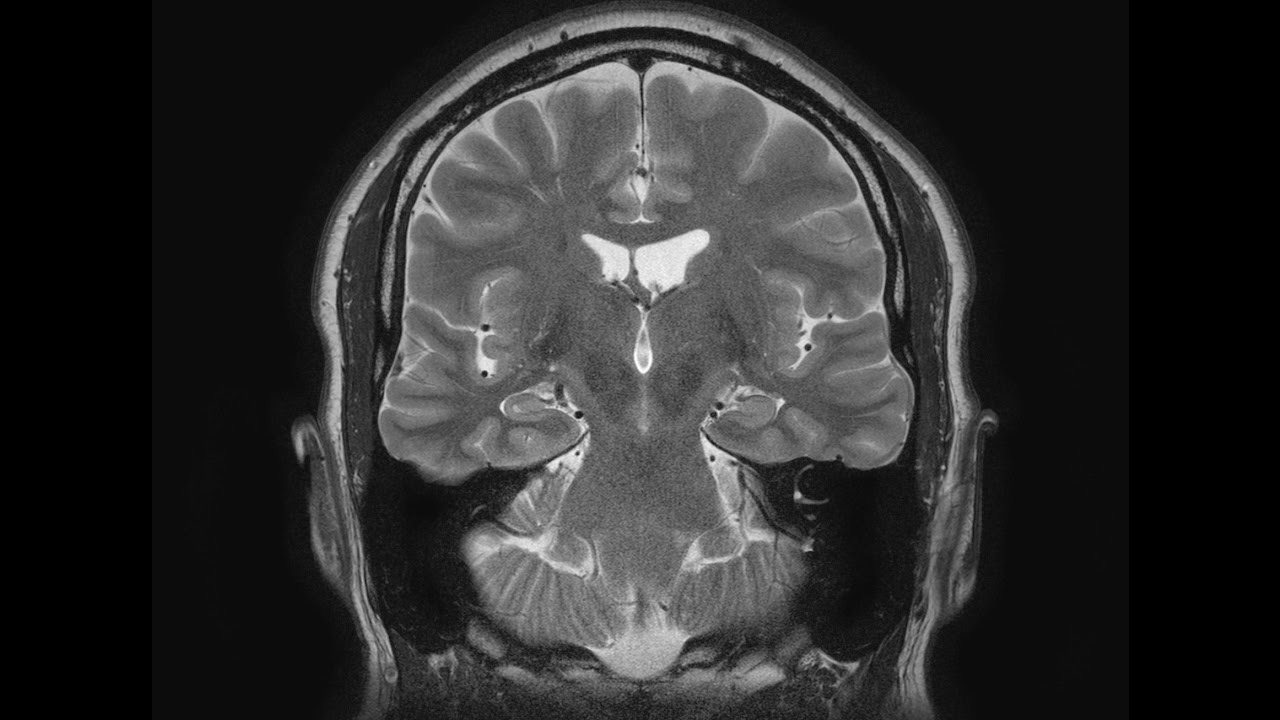
Label: notumor